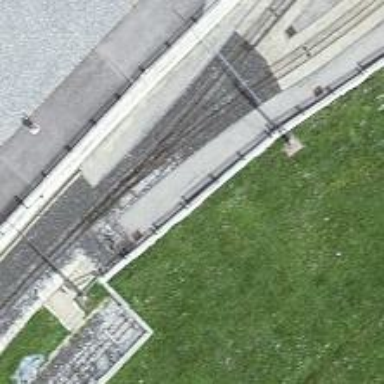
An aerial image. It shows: Railway switch.